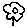
Label: flower